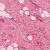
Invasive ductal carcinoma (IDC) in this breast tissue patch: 1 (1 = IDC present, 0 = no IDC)